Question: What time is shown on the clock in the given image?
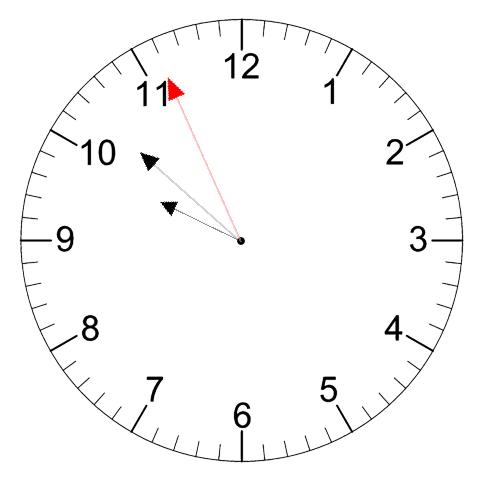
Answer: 09:51:56